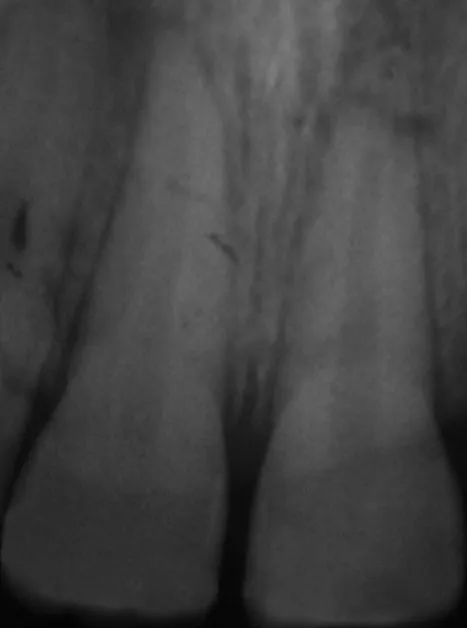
re-operative radiograph.
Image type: radiology (x_ray)